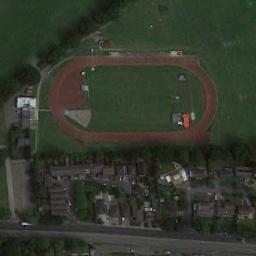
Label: ground_track_field